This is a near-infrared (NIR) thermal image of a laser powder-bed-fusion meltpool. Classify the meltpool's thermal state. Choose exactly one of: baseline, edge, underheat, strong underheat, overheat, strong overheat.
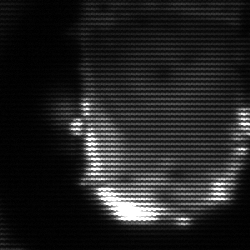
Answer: baseline